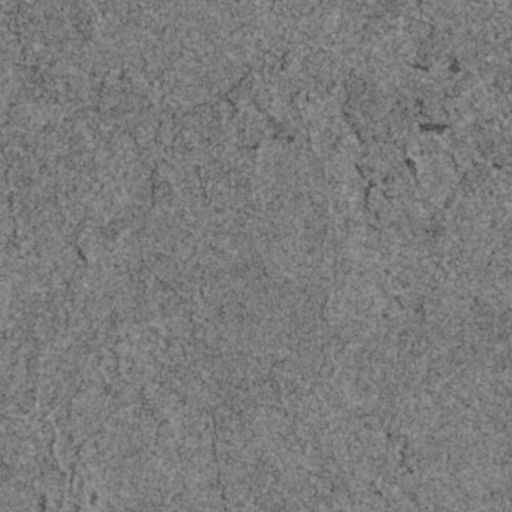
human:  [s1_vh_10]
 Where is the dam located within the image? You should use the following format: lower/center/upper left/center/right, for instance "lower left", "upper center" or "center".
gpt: The dam is located in the upper right of the image.
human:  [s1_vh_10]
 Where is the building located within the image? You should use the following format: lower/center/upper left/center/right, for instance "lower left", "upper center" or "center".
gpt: The building is located in the center of the image.
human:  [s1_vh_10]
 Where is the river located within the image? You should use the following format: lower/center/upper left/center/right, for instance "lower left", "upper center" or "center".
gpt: The river is located in the left of the image.
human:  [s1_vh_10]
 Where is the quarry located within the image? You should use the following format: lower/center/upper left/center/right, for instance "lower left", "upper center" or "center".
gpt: There is no quarry in the image.

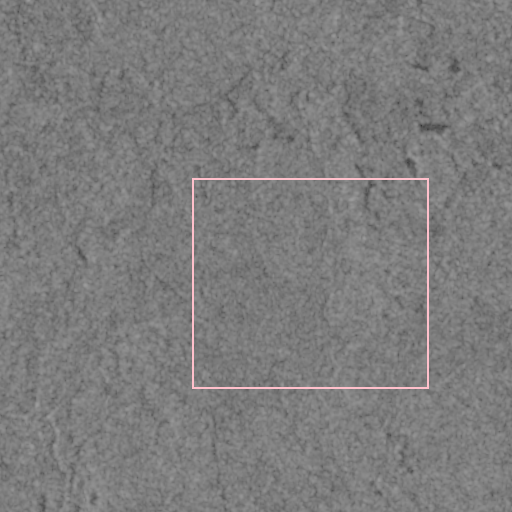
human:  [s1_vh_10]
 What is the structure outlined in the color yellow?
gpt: There is no yellow outline.
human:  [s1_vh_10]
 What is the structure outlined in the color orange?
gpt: There is no structure outlined in orange.